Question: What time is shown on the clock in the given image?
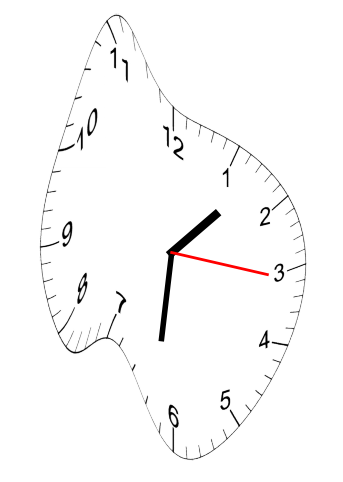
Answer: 01:31:16